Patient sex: M
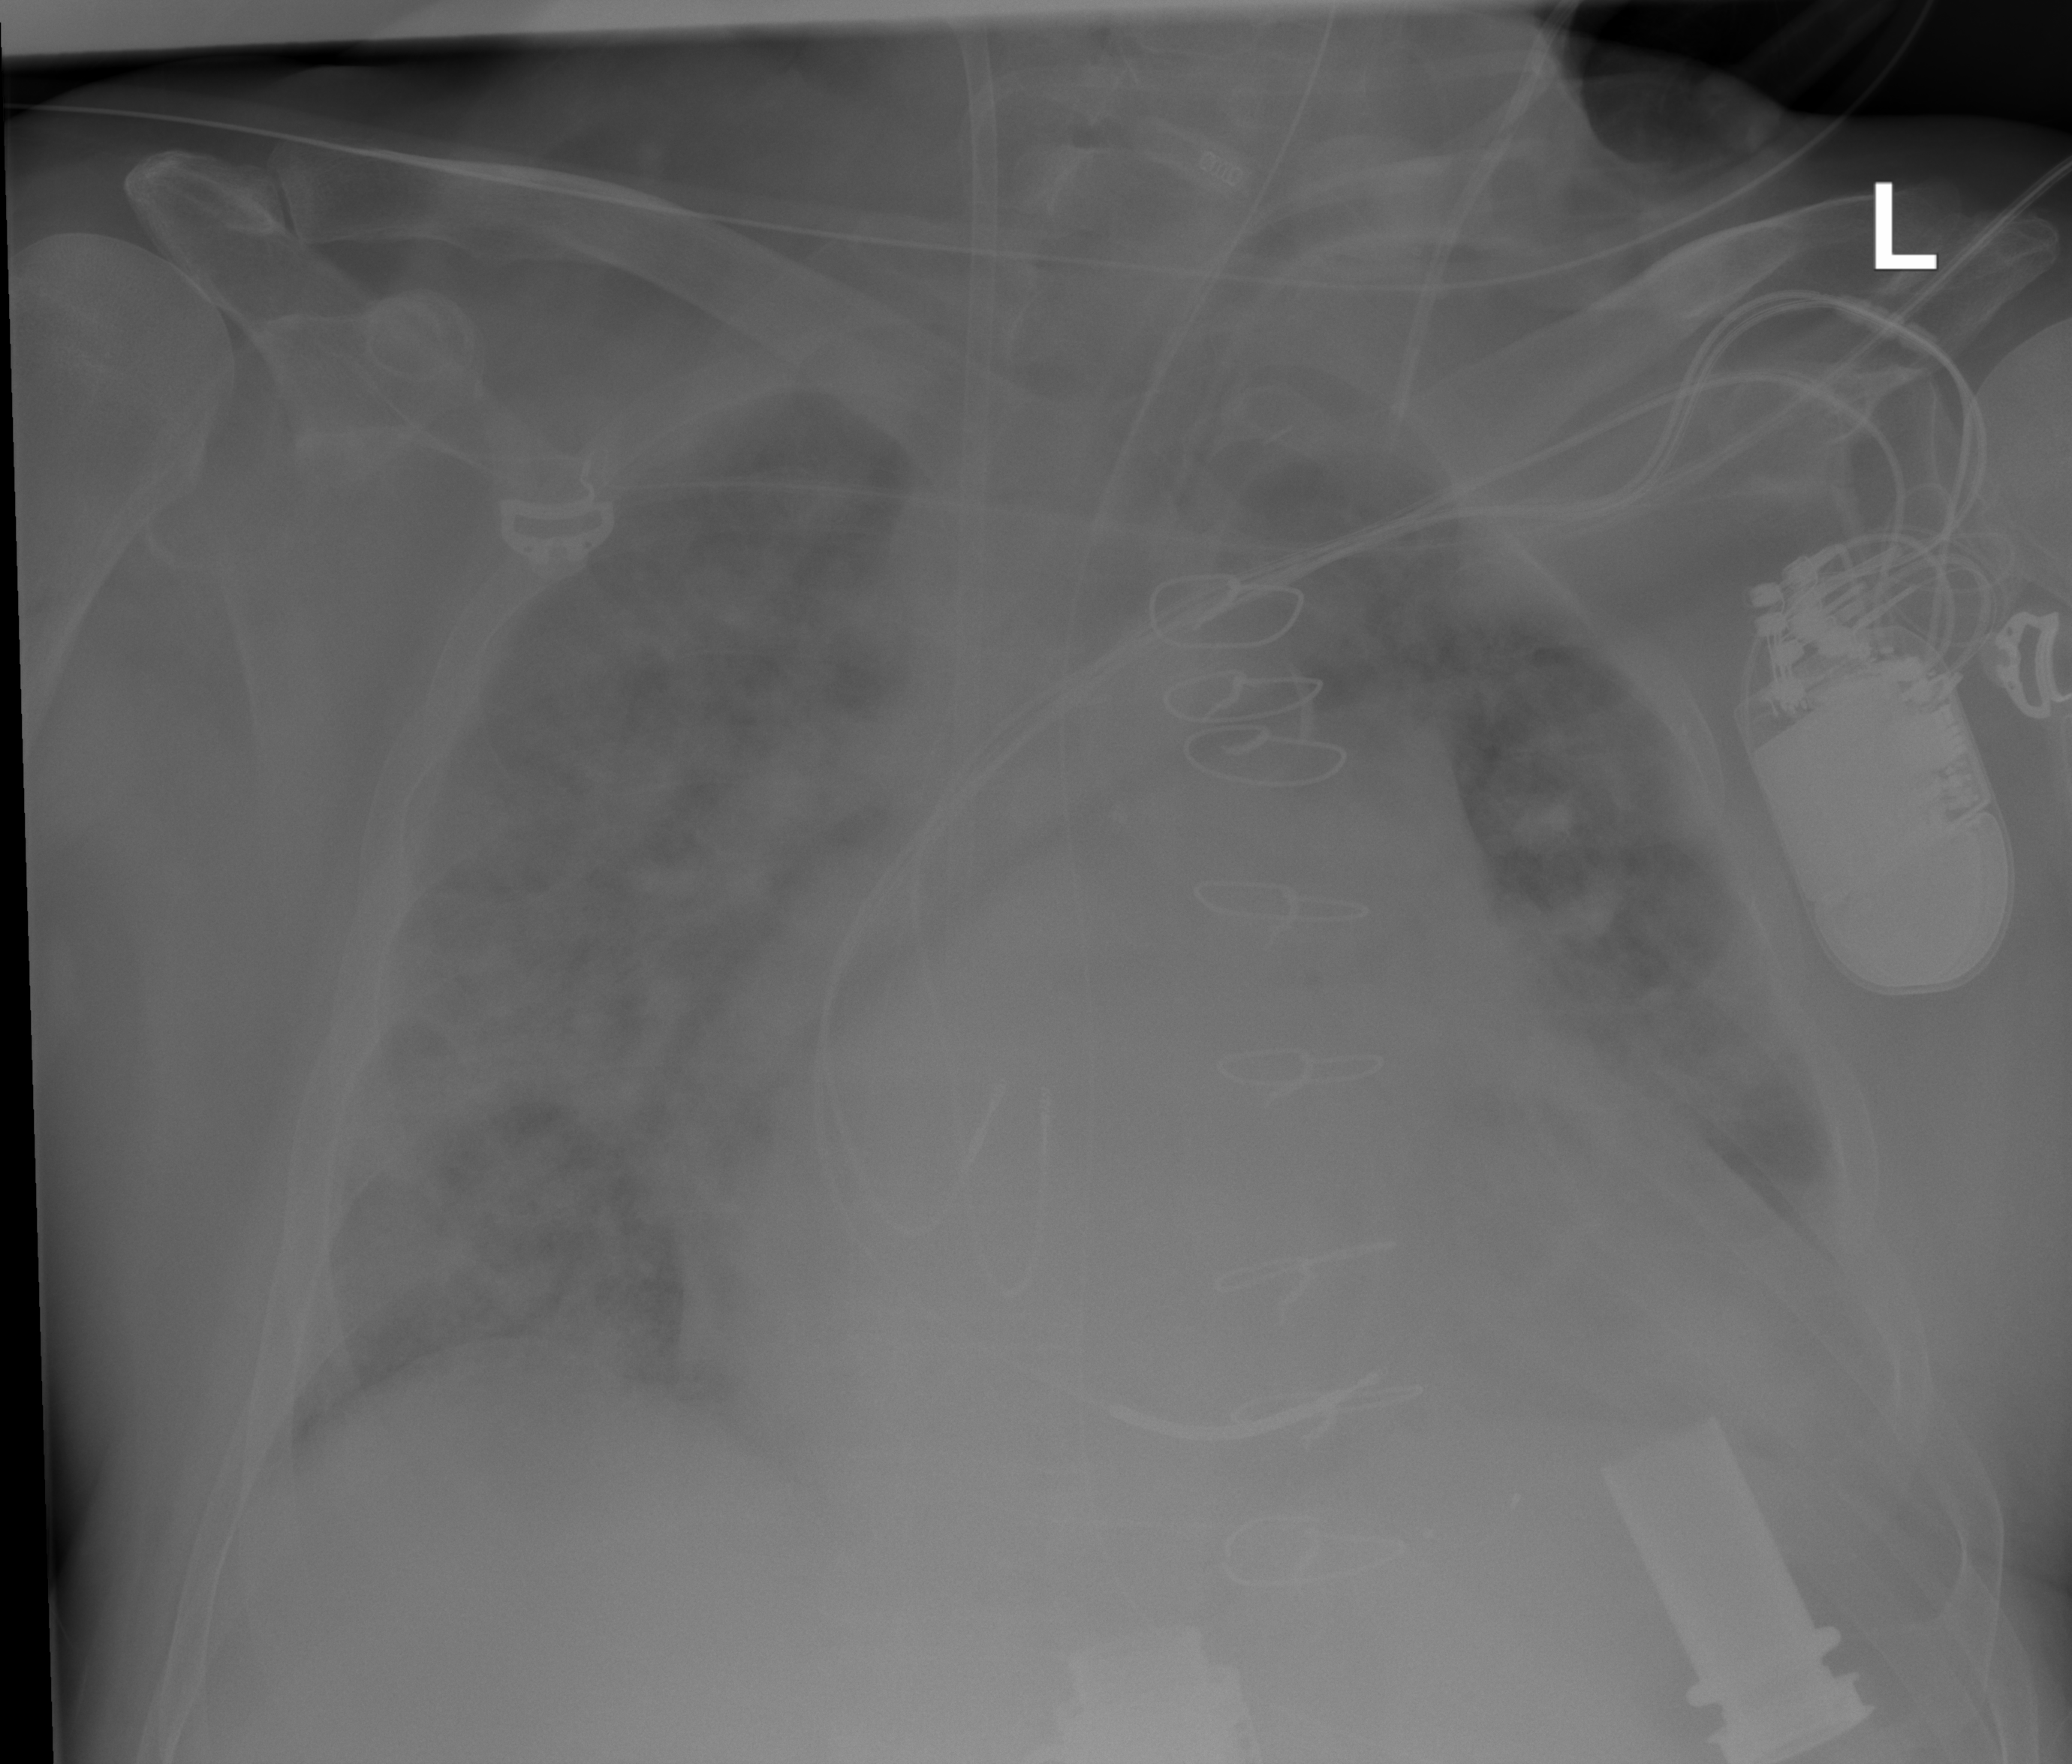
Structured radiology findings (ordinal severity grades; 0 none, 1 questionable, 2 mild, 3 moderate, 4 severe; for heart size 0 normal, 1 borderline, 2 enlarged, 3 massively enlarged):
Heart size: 2
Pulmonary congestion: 4
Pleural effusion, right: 0
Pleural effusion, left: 2
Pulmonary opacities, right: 3
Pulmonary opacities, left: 3
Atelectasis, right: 3
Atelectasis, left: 3